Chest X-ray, AP view. Patient: 16 years old, sex F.
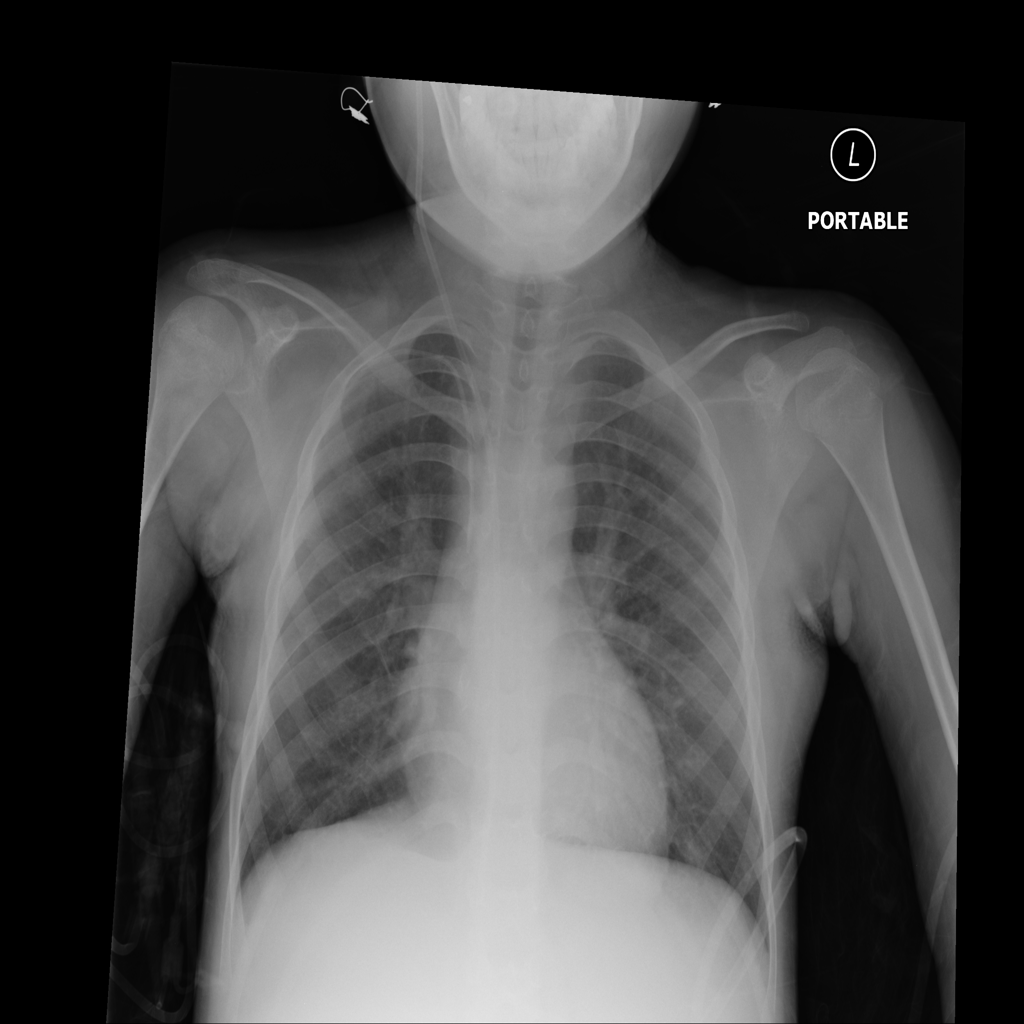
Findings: No Finding